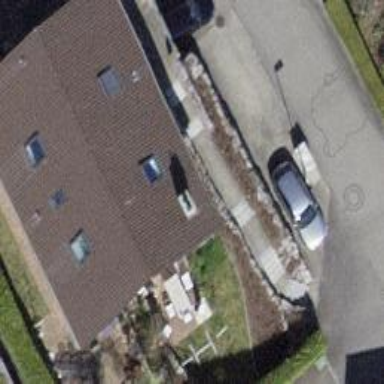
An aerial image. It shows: Building with tiled roof.